Question: In our case, we have a search function in our application which shows the search results after entering a search term. The search results are products in our case. When we click on one of these products we are send to the page with information regarding this product. Now our problem, when we want to go back to the search page we want a method to return to the exact same page as before we left the search page. And not an entirely new search page.
We have divided our HTML in 3 views, which we load with the UIRouter.

We need to share data between the header, content and footer. When we show our search results, we want to show the amount of results in the header for example.
In short; we need to share our data between controllers / views. What will be the best solution?
We have thought about:
Adding a mainController to the body and using this as a medium to communicate data between controllers..
Store all data in a factory and access this factory direct from all controllers. But will all views be updated directly on data change? (2 way binding?)
However, we didn't get it working yet. What would be the best way to manage this?
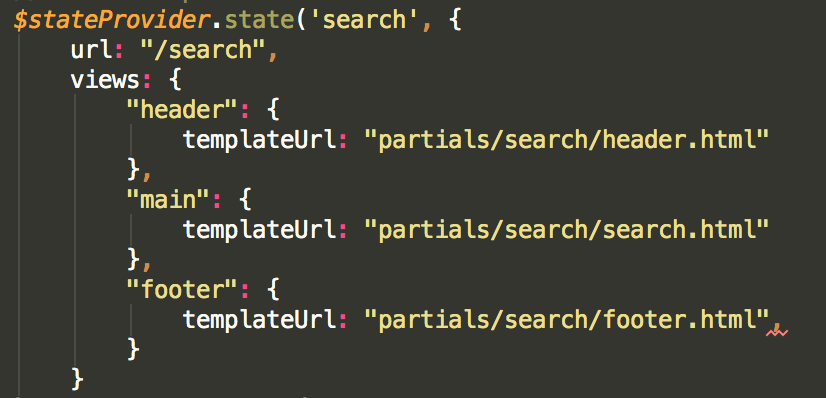
Answer: As mertins mentioned in his comment, a service would do fine for this purpose.
Inject that service to all relevant controllers and indeed, thanks to 2-way binding all relevant data will be updated properly.
Don't use a controller, that's not what they are meant for!
If you need a code example for the service injection comment and I'll update this answer.